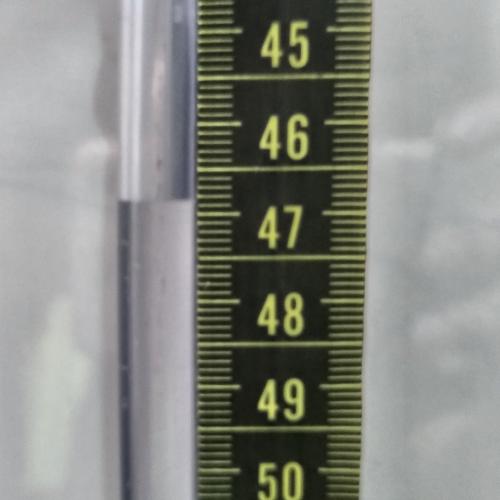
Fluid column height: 46.8 cm